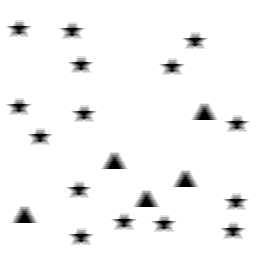
Squares: 0
Triangles: 5
Stars: 15
Total shapes: 20